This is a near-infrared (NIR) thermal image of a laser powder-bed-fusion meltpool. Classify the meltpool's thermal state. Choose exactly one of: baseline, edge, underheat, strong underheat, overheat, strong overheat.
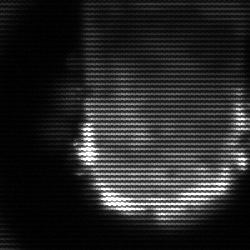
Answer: baseline